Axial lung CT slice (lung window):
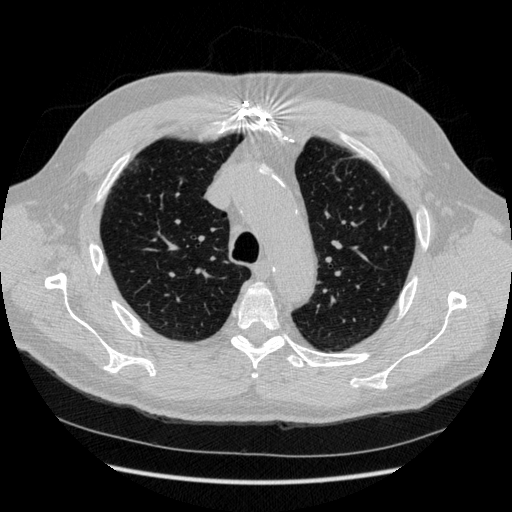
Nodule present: no